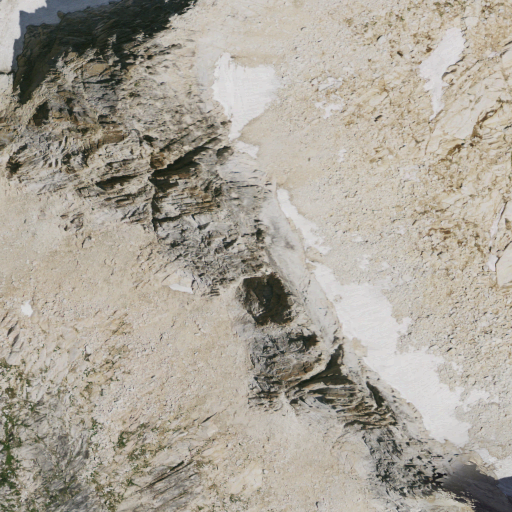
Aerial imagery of ridge(s) in California named Sawtooth Ridge containing barren land, shrub, grassland, and snow